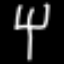
Label: fork